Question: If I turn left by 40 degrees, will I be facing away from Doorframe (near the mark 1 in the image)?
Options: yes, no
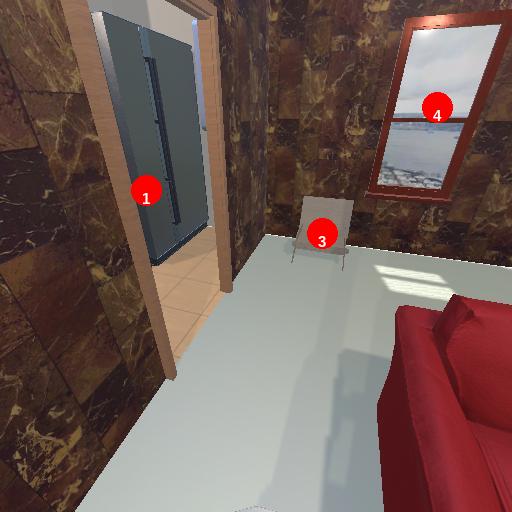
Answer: yes